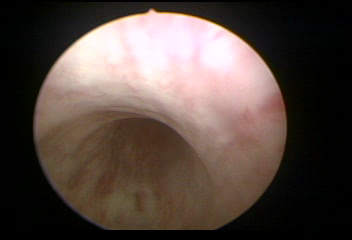
Modality: WLC
Class: Normal mucosa
Bladder cancer association: No